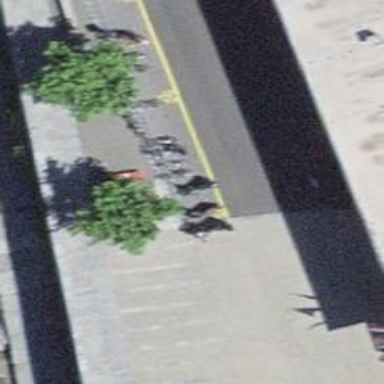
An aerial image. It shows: Motorcycle parking facility.